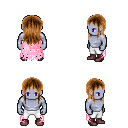
a pixel art fantasy rpg character, male body template, dark elf, purple skin, pink tattered cape, white pants, brown unkempt hairstyle, maroon shoes, four views (front, back, left, right), 2x2 character sprite sheet, small pixel art, hard edges, no anti-aliasing